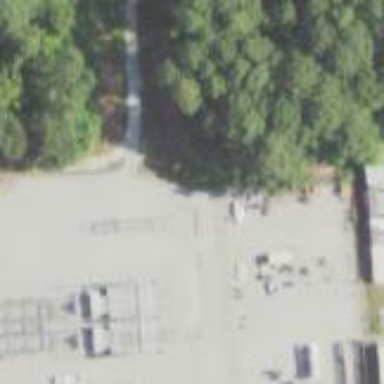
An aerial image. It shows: There is distribution substation enclosed by fence.